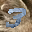
Label: 3